Question: I'm trying to replicate the lighting effect shown on each of the bars in the image below in Java 2D. I really don't even know where to start as I have no Java 2D experience.
Can anyone offer me some pointers?

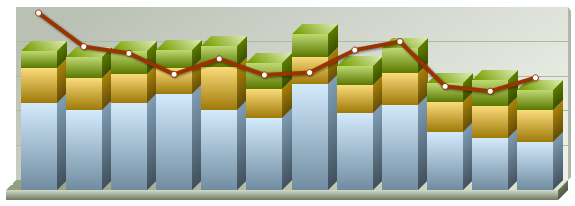
Answer: Those are basic gradients applied to rectangles and other polygons.
You can use <URL> to create a gradient effect.
'''
g.setPaint(yourGradientPaint);
g.draw(yourShape);
'''